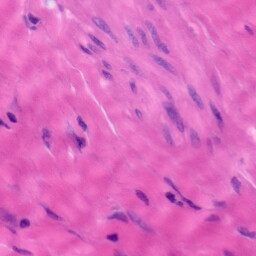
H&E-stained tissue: Tonsil